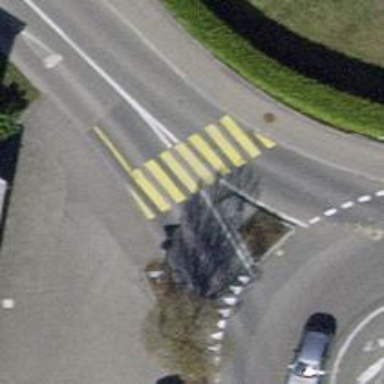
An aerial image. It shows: Pedestrian crossing with zebra markings on footway.